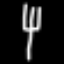
Label: fork